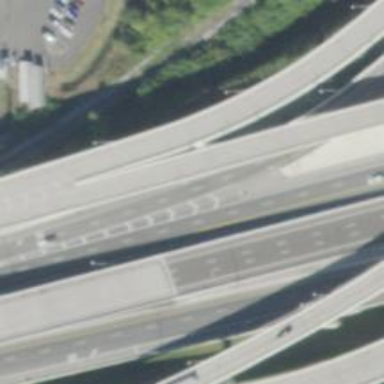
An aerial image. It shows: Bridge on motorway link.